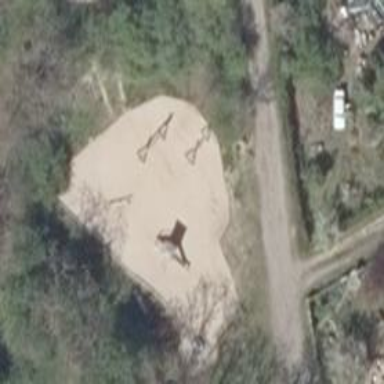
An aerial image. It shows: Playground structure.